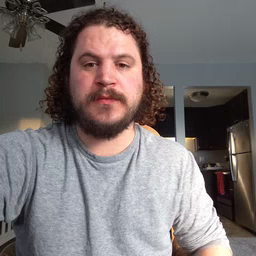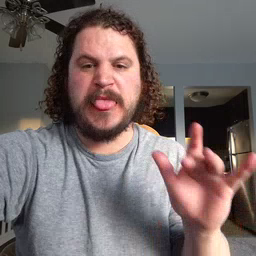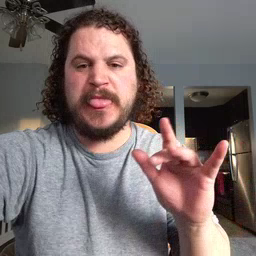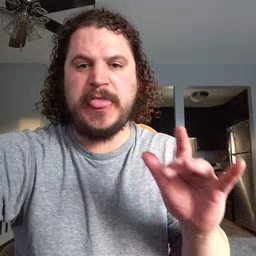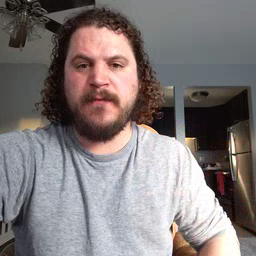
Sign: yucky